Question: I have the following test data, and would like to plot them in descending order somehow my codes doesn't produce the desired plot

'''
<table><tbody><tr><th>PAHs</th><th>Variable</th><th>Value</th></tr><tr><td>TB1</td><td>Nap</td><td>110</td></tr><tr><td>TB3</td><td>Nap</td><td>200</td></tr><tr><td>TB6</td><td>Nap</td><td>110</td></tr><tr><td>TB8</td><td>Nap</td><td>20</td></tr><tr><td>ND1</td><td>Nap</td><td>20</td></tr><tr><td>ND3</td><td>Nap</td><td>10</td></tr><tr><td>ND5</td><td>Nap</td><td>0</td></tr><tr><td>ND8</td><td>Nap</td><td>0</td></tr><tr><td>QT1</td><td>Nap</td><td>0</td></tr><tr><td>QT4</td><td>Nap</td><td>10</td></tr><tr><td>QT5</td><td>Nap</td><td>0</td></tr><tr><td>QT9</td><td>Nap</td><td>10</td></tr><tr><td>PT1</td><td>Nap</td><td>20</td></tr><tr><td>PT2</td><td>Nap</td><td>0</td></tr><tr><td>PT4</td><td>Nap</td><td>0</td></tr><tr><td>TB1</td><td>AcNP</td><td>20</td></tr><tr><td>TB3</td><td>AcNP</td><td>150</td></tr><tr><td>TB6</td><td>AcNP</td><td>70</td></tr><tr><td>TB8</td><td>AcNP</td><td>10</td></tr><tr><td>ND1</td><td>AcNP</td><td>0</td></tr><tr><td>ND3</td><td>AcNP</td><td>0</td></tr><tr><td>ND5</td><td>AcNP</td><td>0</td></tr><tr><td>ND8</td><td>AcNP</td><td>0</td></tr><tr><td>QT1</td><td>AcNP</td><td>0</td></tr><tr><td>QT4</td><td>AcNP</td><td>10</td></tr><tr><td>QT5</td><td>AcNP</td><td>0</td></tr><tr><td>QT9</td><td>AcNP</td><td>10</td></tr><tr><td>PT1</td><td>AcNP</td><td>30</td></tr><tr><td>PT2</td><td>AcNP</td><td>10</td></tr><tr><td>PT4</td><td>AcNP</td><td>0</td></tr><tr><td>TB1</td><td>AcN</td><td>130</td></tr><tr><td>TB3</td><td>AcN</td><td>110</td></tr><tr><td>TB6</td><td>AcN</td><td>150</td></tr><tr><td>TB8</td><td>AcN</td><td>10</td></tr><tr><td>ND1</td><td>AcN</td><td>40</td></tr><tr><td>ND3</td><td>AcN</td><td>0</td></tr><tr><td>ND5</td><td>AcN</td><td>0</td></tr><tr><td>ND8</td><td>AcN</td><td>10</td></tr><tr><td>QT1</td><td>AcN</td><td>0</td></tr><tr><td>QT4</td><td>AcN</td><td>10</td></tr><tr><td>QT5</td><td>AcN</td><td>0</td></tr><tr><td>QT9</td><td>AcN</td><td>10</td></tr><tr><td>PT1</td><td>AcN</td><td>150</td></tr><tr><td>PT2</td><td>AcN</td><td>10</td></tr><tr><td>PT4</td><td>AcN</td><td>10</td></tr><tr><td>TB1</td><td>Fl</td><td>70</td></tr><tr><td>TB3</td><td>Fl</td><td>80</td></tr><tr><td>TB6</td><td>Fl</td><td>0</td></tr><tr><td>TB8</td><td>Fl</td><td>0</td></tr><tr><td>ND1</td><td>Fl</td><td>0</td></tr><tr><td>ND3</td><td>Fl</td><td>10</td></tr><tr><td>ND5</td><td>Fl</td><td>0</td></tr><tr><td>ND8</td><td>Fl</td><td>10</td></tr><tr><td>QT1</td><td>Fl</td><td>0</td></tr><tr><td>QT4</td><td>Fl</td><td>30</td></tr><tr><td>QT5</td><td>Fl</td><td>0</td></tr><tr><td>QT9</td><td>Fl</td><td>0</td></tr><tr><td>PT1</td><td>Fl</td><td>0</td></tr><tr><td>PT2</td><td>Fl</td><td>10</td></tr><tr><td>PT4</td><td>Fl</td><td>0</td></tr><tr><td>TB1</td><td>An</td><td>100</td></tr><tr><td>TB3</td><td>An</td><td>230</td></tr><tr><td>TB6</td><td>An</td><td>110</td></tr><tr><td>TB8</td><td>An</td><td>110</td></tr><tr><td>ND1</td><td>An</td><td>130</td></tr><tr><td>ND3</td><td>An</td><td>10</td></tr><tr><td>ND5</td><td>An</td><td>10</td></tr><tr><td>ND8</td><td>An</td><td>40</td></tr><tr><td>QT1</td><td>An</td><td>10</td></tr><tr><td>QT4</td><td>An</td><td>60</td></tr><tr><td>QT5</td><td>An</td><td>0</td></tr><tr><td>QT9</td><td>An</td><td>110</td></tr><tr><td>PT1</td><td>An</td><td>150</td></tr><tr><td>PT2</td><td>An</td><td>30</td></tr><tr><td>PT4</td><td>An</td><td>30</td></tr><tr><td>TB1</td><td>PhA</td><td>100</td></tr><tr><td>TB3</td><td>PhA</td><td>240</td></tr><tr><td>TB6</td><td>PhA</td><td>200</td></tr><tr><td>TB8</td><td>PhA</td><td>110</td></tr><tr><td>ND1</td><td>PhA</td><td>130</td></tr><tr><td>ND3</td><td>PhA</td><td>40</td></tr><tr><td>ND5</td><td>PhA</td><td>10</td></tr><tr><td>ND8</td><td>PhA</td><td>40</td></tr><tr><td>QT1</td><td>PhA</td><td>0</td></tr><tr><td>QT4</td><td>PhA</td><td>70</td></tr><tr><td>QT5</td><td>PhA</td><td>0</td></tr><tr><td>QT9</td><td>PhA</td><td>130</td></tr><tr><td>PT1</td><td>PhA</td><td>150</td></tr><tr><td>PT2</td><td>PhA</td><td>30</td></tr><tr><td>PT4</td><td>PhA</td><td>40</td></tr><tr><td>TB1</td><td>FlA</td><td>20</td></tr><tr><td>TB3</td><td>FlA</td><td>20</td></tr><tr><td>TB6</td><td>FlA</td><td>60</td></tr><tr><td>TB8</td><td>FlA</td><td>30</td></tr><tr><td>ND1</td><td>FlA</td><td>30</td></tr><tr><td>ND3</td><td>FlA</td><td>0</td></tr><tr><td>ND5</td><td>FlA</td><td>0</td></tr><tr><td>ND8</td><td>FlA</td><td>0</td></tr><tr><td>QT1</td><td>FlA</td><td>0</td></tr><tr><td>QT4</td><td>FlA</td><td>20</td></tr><tr><td>QT5</td><td>FlA</td><td>0</td></tr><tr><td>QT9</td><td>FlA</td><td>30</td></tr><tr><td>PT1</td><td>FlA</td><td>30</td></tr><tr><td>PT2</td><td>FlA</td><td>0</td></tr><tr><td>PT4</td><td>FlA</td><td>20</td></tr><tr><td>TB1</td><td>Py</td><td>20</td></tr><tr><td>TB3</td><td>Py</td><td>20</td></tr><tr><td>TB6</td><td>Py</td><td>60</td></tr><tr><td>TB8</td><td>Py</td><td>30</td></tr><tr><td>ND1</td><td>Py</td><td>30</td></tr><tr><td>ND3</td><td>Py</td><td>0</td></tr><tr><td>ND5</td><td>Py</td><td>0</td></tr><tr><td>ND8</td><td>Py</td><td>0</td></tr><tr><td>QT1</td><td>Py</td><td>0</td></tr><tr><td>QT4</td><td>Py</td><td>20</td></tr><tr><td>QT5</td><td>Py</td><td>0</td></tr><tr><td>QT9</td><td>Py</td><td>30</td></tr><tr><td>PT1</td><td>Py</td><td>30</td></tr><tr><td>PT2</td><td>Py</td><td>0</td></tr><tr><td>PT4</td><td>Py</td><td>20</td></tr><tr><td>TB1</td><td>BaA</td><td>0</td></tr><tr><td>TB3</td><td>BaA</td><td>10</td></tr><tr><td>TB6</td><td>BaA</td><td>0</td></tr><tr><td>TB8</td><td>BaA</td><td>10</td></tr><tr><td>ND1</td><td>BaA</td><td>30</td></tr><tr><td>ND3</td><td>BaA</td><td>0</td></tr><tr><td>ND5</td><td>BaA</td><td>0</td></tr><tr><td>ND8</td><td>BaA</td><td>0</td></tr><tr><td>QT1</td><td>BaA</td><td>0</td></tr><tr><td>QT4</td><td>BaA</td><td>0</td></tr><tr><td>QT5</td><td>BaA</td><td>0</td></tr><tr><td>QT9</td><td>BaA</td><td>10</td></tr><tr><td>PT1</td><td>BaA</td><td>0</td></tr><tr><td>PT2</td><td>BaA</td><td>0</td></tr><tr><td>PT4</td><td>BaA</td><td>0</td></tr><tr><td>TB1</td><td>Chy</td><td>0</td></tr><tr><td>TB3</td><td>Chy</td><td>0</td></tr><tr><td>TB6</td><td>Chy</td><td>0</td></tr><tr><td>TB8</td><td>Chy</td><td>0</td></tr><tr><td>ND1</td><td>Chy</td><td>30</td></tr><tr><td>ND3</td><td>Chy</td><td>0</td></tr><tr><td>ND5</td><td>Chy</td><td>0</td></tr><tr><td>ND8</td><td>Chy</td><td>0</td></tr><tr><td>QT1</td><td>Chy</td><td>0</td></tr><tr><td>QT4</td><td>Chy</td><td>0</td></tr><tr><td>QT5</td><td>Chy</td><td>0</td></tr><tr><td>QT9</td><td>Chy</td><td>0</td></tr><tr><td>PT1</td><td>Chy</td><td>10</td></tr><tr><td>PT2</td><td>Chy</td><td>0</td></tr><tr><td>PT4</td><td>Chy</td><td>0</td></tr><tr><td>TB1</td><td>BpFlA</td><td>20</td></tr><tr><td>TB3</td><td>BpFlA</td><td>10</td></tr><tr><td>TB6</td><td>BpFlA</td><td>30</td></tr><tr><td>TB8</td><td>BpFlA</td><td>30</td></tr><tr><td>ND1</td><td>BpFlA</td><td>40</td></tr><tr><td>ND3</td><td>BpFlA</td><td>0</td></tr><tr><td>ND5</td><td>BpFlA</td><td>0</td></tr><tr><td>ND8</td><td>BpFlA</td><td>0</td></tr><tr><td>QT1</td><td>BpFlA</td><td>0</td></tr><tr><td>QT4</td><td>BpFlA</td><td>0</td></tr><tr><td>QT5</td><td>BpFlA</td><td>0</td></tr><tr><td>QT9</td><td>BpFlA</td><td>40</td></tr><tr><td>PT1</td><td>BpFlA</td><td>40</td></tr><tr><td>PT2</td><td>BpFlA</td><td>0</td></tr><tr><td>PT4</td><td>BpFlA</td><td>10</td></tr><tr><td>TB1</td><td>BkFlA</td><td>20</td></tr><tr><td>TB3</td><td>BkFlA</td><td>10</td></tr><tr><td>TB6</td><td>BkFlA</td><td>20</td></tr><tr><td>TB8</td><td>BkFlA</td><td>30</td></tr><tr><td>ND1</td><td>BkFlA</td><td>30</td></tr><tr><td>ND3</td><td>BkFlA</td><td>10</td></tr><tr><td>ND5</td><td>BkFlA</td><td>0</td></tr><tr><td>ND8</td><td>BkFlA</td><td>0</td></tr><tr><td>QT1</td><td>BkFlA</td><td>0</td></tr><tr><td>QT4</td><td>BkFlA</td><td>10</td></tr><tr><td>QT5</td><td>BkFlA</td><td>0</td></tr><tr><td>QT9</td><td>BkFlA</td><td>20</td></tr><tr><td>PT1</td><td>BkFlA</td><td>30</td></tr><tr><td>PT2</td><td>BkFlA</td><td>10</td></tr><tr><td>PT4</td><td>BkFlA</td><td>10</td></tr><tr><td>TB1</td><td>BaP</td><td>10</td></tr><tr><td>TB3</td><td>BaP</td><td>0</td></tr><tr><td>TB6</td><td>BaP</td><td>0</td></tr><tr><td>TB8</td><td>BaP</td><td>0</td></tr><tr><td>ND1</td><td>BaP</td><td>20</td></tr><tr><td>ND3</td><td>BaP</td><td>0</td></tr><tr><td>ND5</td><td>BaP</td><td>0</td></tr><tr><td>ND8</td><td>BaP</td><td>10</td></tr><tr><td>QT1</td><td>BaP</td><td>0</td></tr><tr><td>QT4</td><td>BaP</td><td>0</td></tr><tr><td>QT5</td><td>BaP</td><td>0</td></tr><tr><td>QT9</td><td>BaP</td><td>0</td></tr><tr><td>PT1</td><td>BaP</td><td>0</td></tr><tr><td>PT2</td><td>BaP</td><td>0</td></tr><tr><td>PT4</td><td>BaP</td><td>0</td></tr><tr><td>TB1</td><td>dBahA</td><td>40</td></tr><tr><td>TB3</td><td>dBahA</td><td>10</td></tr><tr><td>TB6</td><td>dBahA</td><td>20</td></tr><tr><td>TB8</td><td>dBahA</td><td>20</td></tr><tr><td>ND1</td><td>dBahA</td><td>20</td></tr><tr><td>ND3</td><td>dBahA</td><td>0</td></tr><tr><td>ND5</td><td>dBahA</td><td>0</td></tr><tr><td>ND8</td><td>dBahA</td><td>0</td></tr><tr><td>QT1</td><td>dBahA</td><td>0</td></tr><tr><td>QT4</td><td>dBahA</td><td>20</td></tr><tr><td>QT5</td><td>dBahA</td><td>0</td></tr><tr><td>QT9</td><td>dBahA</td><td>0</td></tr><tr><td>PT1</td><td>dBahA</td><td>0</td></tr><tr><td>PT2</td><td>dBahA</td><td>0</td></tr><tr><td>PT4</td><td>dBahA</td><td>10</td></tr><tr><td>TB1</td><td>IP</td><td>0</td></tr><tr><td>TB3</td><td>IP</td><td>0</td></tr><tr><td>TB6</td><td>IP</td><td>0</td></tr><tr><td>TB8</td><td>IP</td><td>0</td></tr><tr><td>ND1</td><td>IP</td><td>0</td></tr><tr><td>ND3</td><td>IP</td><td>0</td></tr><tr><td>ND5</td><td>IP</td><td>0</td></tr><tr><td>ND8</td><td>IP</td><td>0</td></tr><tr><td>QT1</td><td>IP</td><td>0</td></tr><tr><td>QT4</td><td>IP</td><td>0</td></tr><tr><td>QT5</td><td>IP</td><td>0</td></tr><tr><td>QT9</td><td>IP</td><td>0</td></tr><tr><td>PT1</td><td>IP</td><td>0</td></tr><tr><td>PT2</td><td>IP</td><td>0</td></tr><tr><td>PT4</td><td>IP</td><td>0</td></tr><tr><td>TB1</td><td>BghiP</td><td>0</td></tr><tr><td>TB3</td><td>BghiP</td><td>0</td></tr><tr><td>TB6</td><td>BghiP</td><td>0</td></tr><tr><td>TB8</td><td>BghiP</td><td>0</td></tr><tr><td>ND1</td><td>BghiP</td><td>10</td></tr><tr><td>ND3</td><td>BghiP</td><td>0</td></tr><tr><td>ND5</td><td>BghiP</td><td>0</td></tr><tr><td>ND8</td><td>BghiP</td><td>0</td></tr><tr><td>QT1</td><td>BghiP</td><td>0</td></tr><tr><td>QT4</td><td>BghiP</td><td>0</td></tr><tr><td>QT5</td><td>BghiP</td><td>0</td></tr><tr><td>QT9</td><td>BghiP</td><td>0</td></tr><tr><td>PT1</td><td>BghiP</td><td>0</td></tr><tr><td>PT2</td><td>BghiP</td><td>0</td></tr><tr><td>PT4</td><td>BghiP</td><td>0</td></tr></tbody></table>
'''
'''
library(tidyverse)
library(cowplot)
library(scales)
scale_y_log2 <- function (...)
{scale_y_continuous(..., trans = log2_trans())
}
alexa<-read.csv(file.choose(),header=T, sep=",")
require(reshape2)
alexa.m<-melt(alexa,id_var="PAHs")
alexa.m$PAHs<-factor(alexa.m$PAHs,rev(unique(alexa.m$PAHs)),ordered=TRUE)
ggplot(alexa.m, aes(x=reorder(variable,-value),y=value))+scale_y_log2()+
stat_boxplot(geom ='errorbar') +
geom_boxplot()+xlab(" ")+ ylab("PAHs concentration(ug/L)") +
theme(axis.text.y = element_text(size=11),
axis.text.x = element_text(size=11),
axis.title.y = element_text(size=11),panel.background = element_blank(), panel.border = element_rect(colour = "black", fill=NA, size=1))
'''
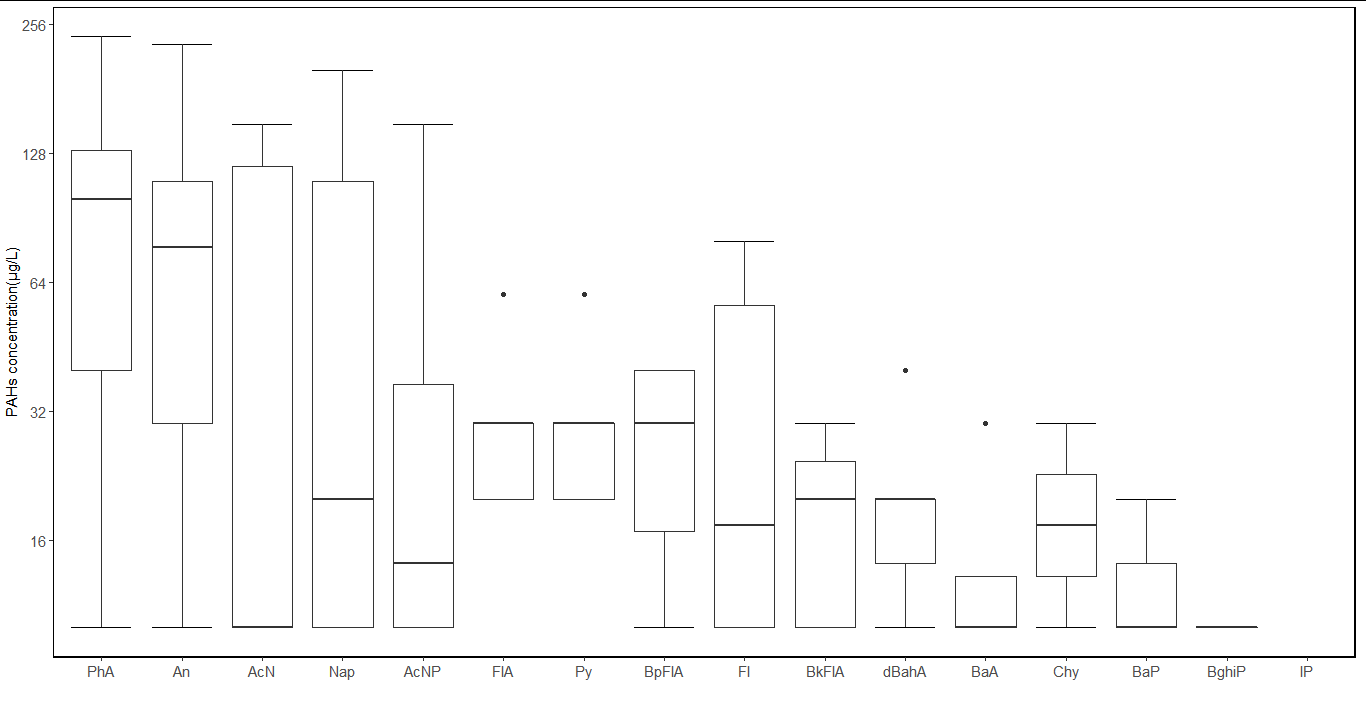
Answer: Your plot is already in descending order - in means.
If you check '?reorder', the default is to order by mean.
You can specify how you want function you want to use to reorder the values of interest by 'FUN'.
For example:
The line below reorders by median of value in an ascending manner.
'''
aes(reorder(variable, value, FUN = median), value)
'''
The line below reorders by max value in an ascending manner.
'''
aes(reorder(variable, value, FUN = max), value)
'''
For descending order, add a minus sign like you already did
'''
aes(reorder(variable, -value, FUN = median), value)
aes(reorder(variable, -value, FUN = min), value)
'''